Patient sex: F
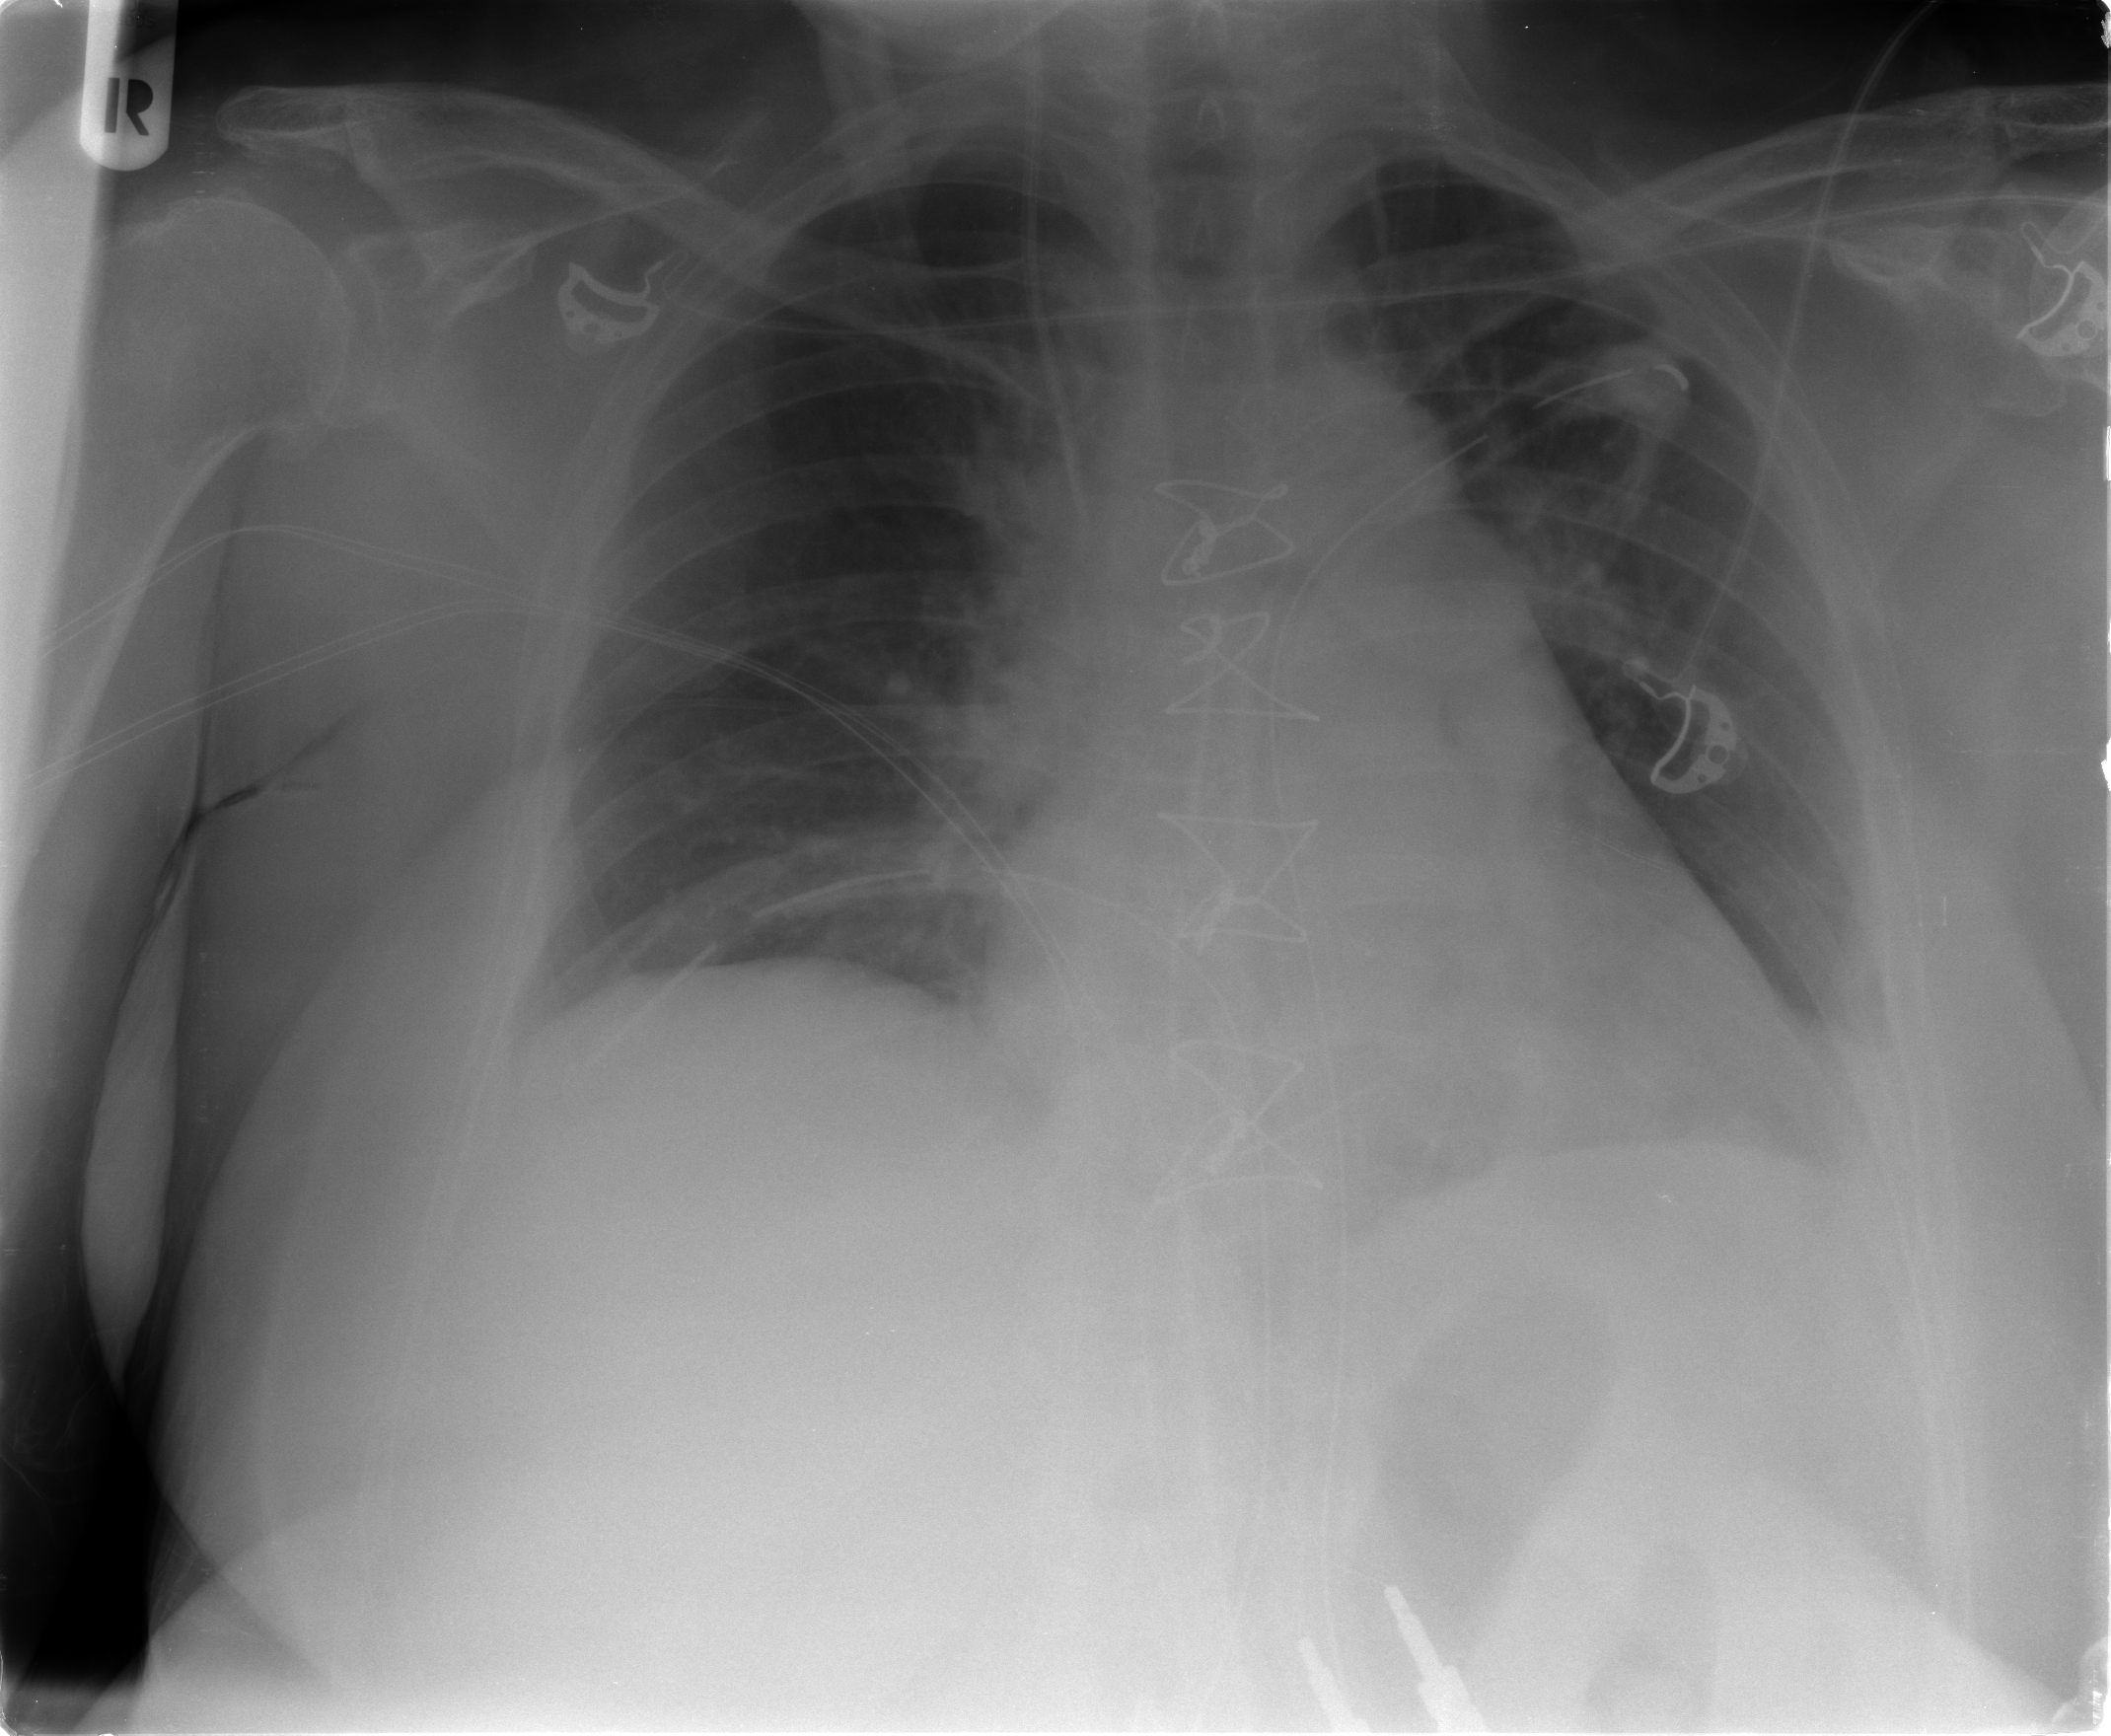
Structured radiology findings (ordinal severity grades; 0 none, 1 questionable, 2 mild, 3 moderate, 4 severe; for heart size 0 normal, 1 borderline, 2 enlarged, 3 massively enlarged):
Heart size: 2
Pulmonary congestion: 1
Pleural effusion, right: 2
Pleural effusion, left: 2
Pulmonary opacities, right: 0
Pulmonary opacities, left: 0
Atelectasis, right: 1
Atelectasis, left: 1